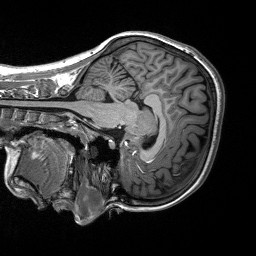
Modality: T1w
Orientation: sagittal
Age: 19
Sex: female
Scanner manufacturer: siemens
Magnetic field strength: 3 T
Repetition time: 2.53 s
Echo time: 0.00219 s